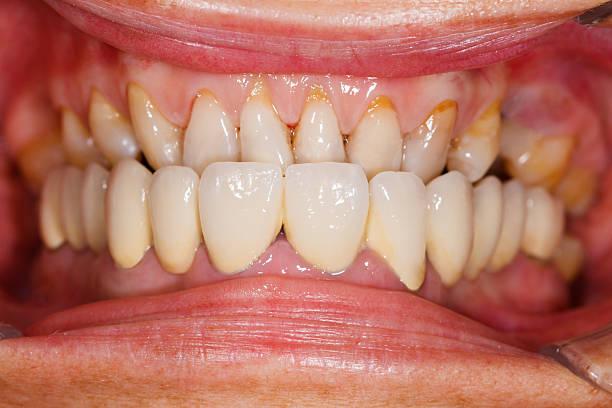
Condition: Gingivitis